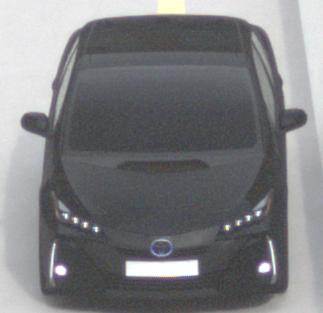
Make: Toyota
Model: Prius 1.8 Plug-In Hybrid
Detailed model: Prius (XW5) Plug-In
Model produced from: 2019/07
Model produced until: 2020/07
Doors: 5
Color: black
Road condition: dry road
Daytime: morning or afternoon
Contrast: low contrast